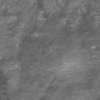
Label: not_dusty